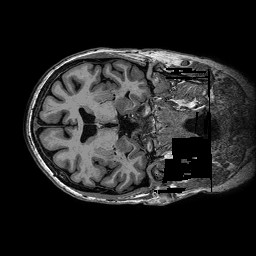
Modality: T1w
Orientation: axial
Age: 63
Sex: female